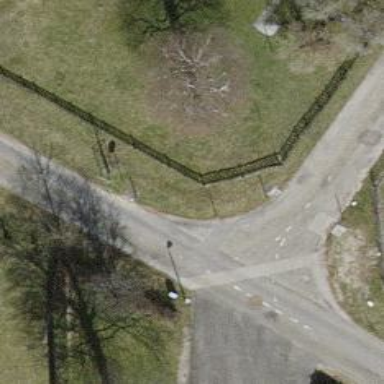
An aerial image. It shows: Fence is in the image.